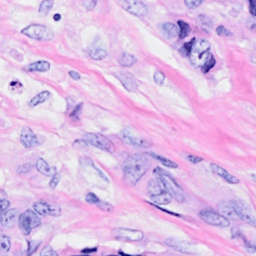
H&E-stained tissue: Breast